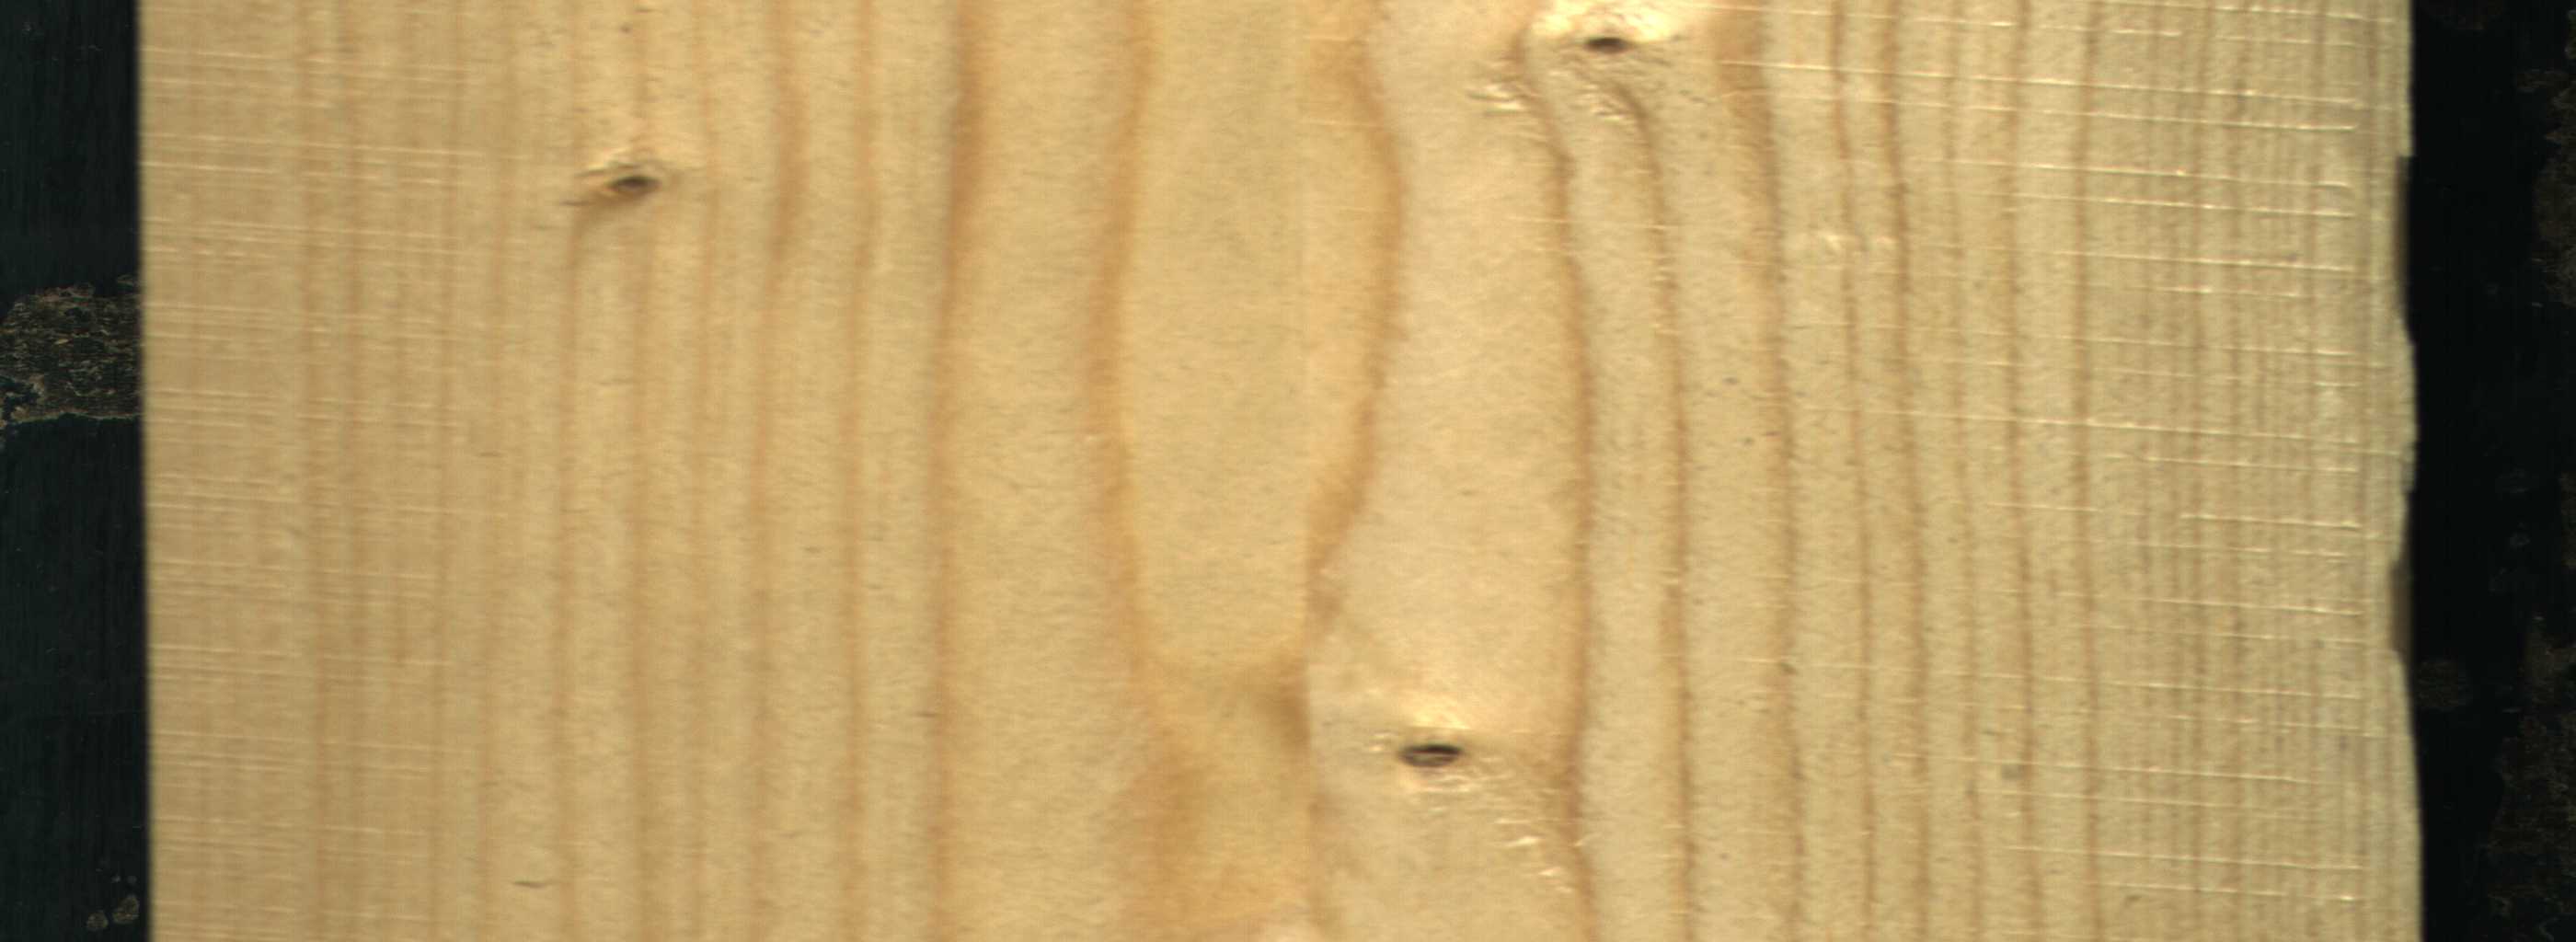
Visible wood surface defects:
Live_Knot
Live_Knot
Live_Knot